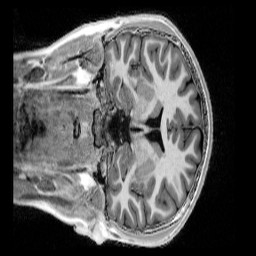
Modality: UNIT1_denoised
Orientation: coronal
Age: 11
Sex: male
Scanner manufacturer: siemens
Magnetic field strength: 3 T
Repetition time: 4 s
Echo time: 0.00303 s